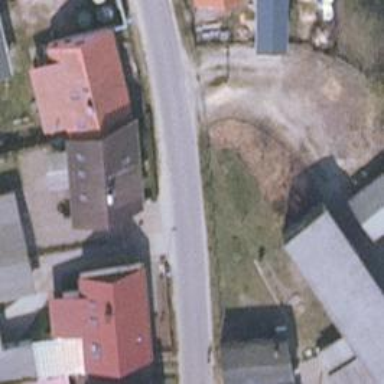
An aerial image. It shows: Driveway.